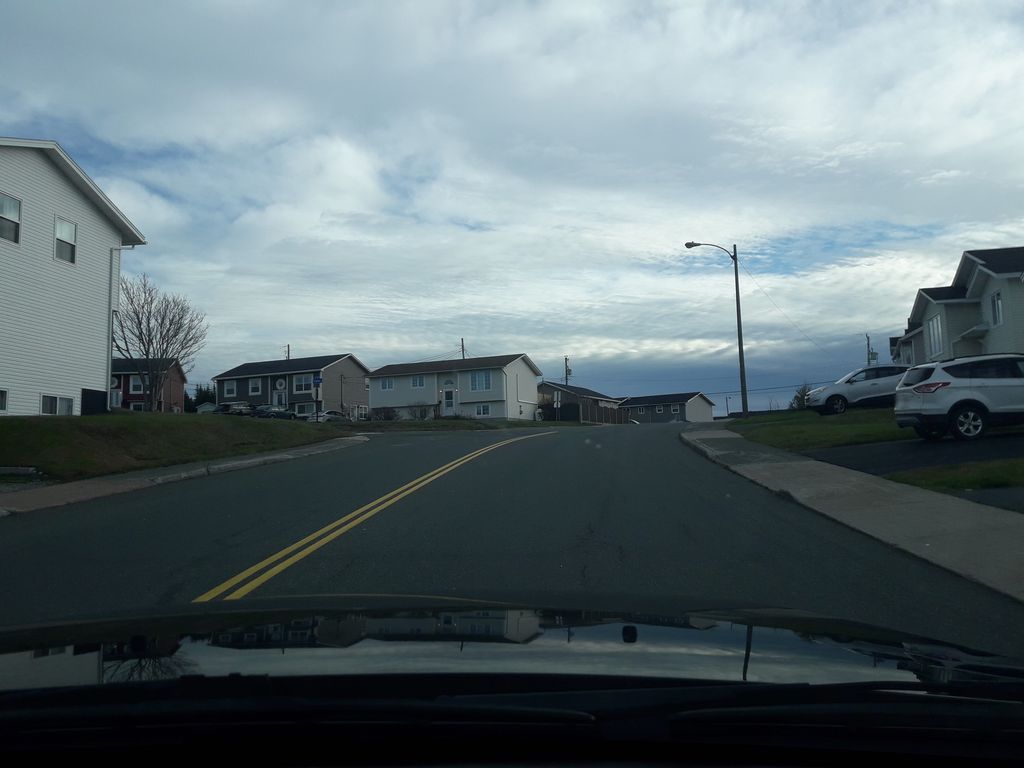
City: st_johns